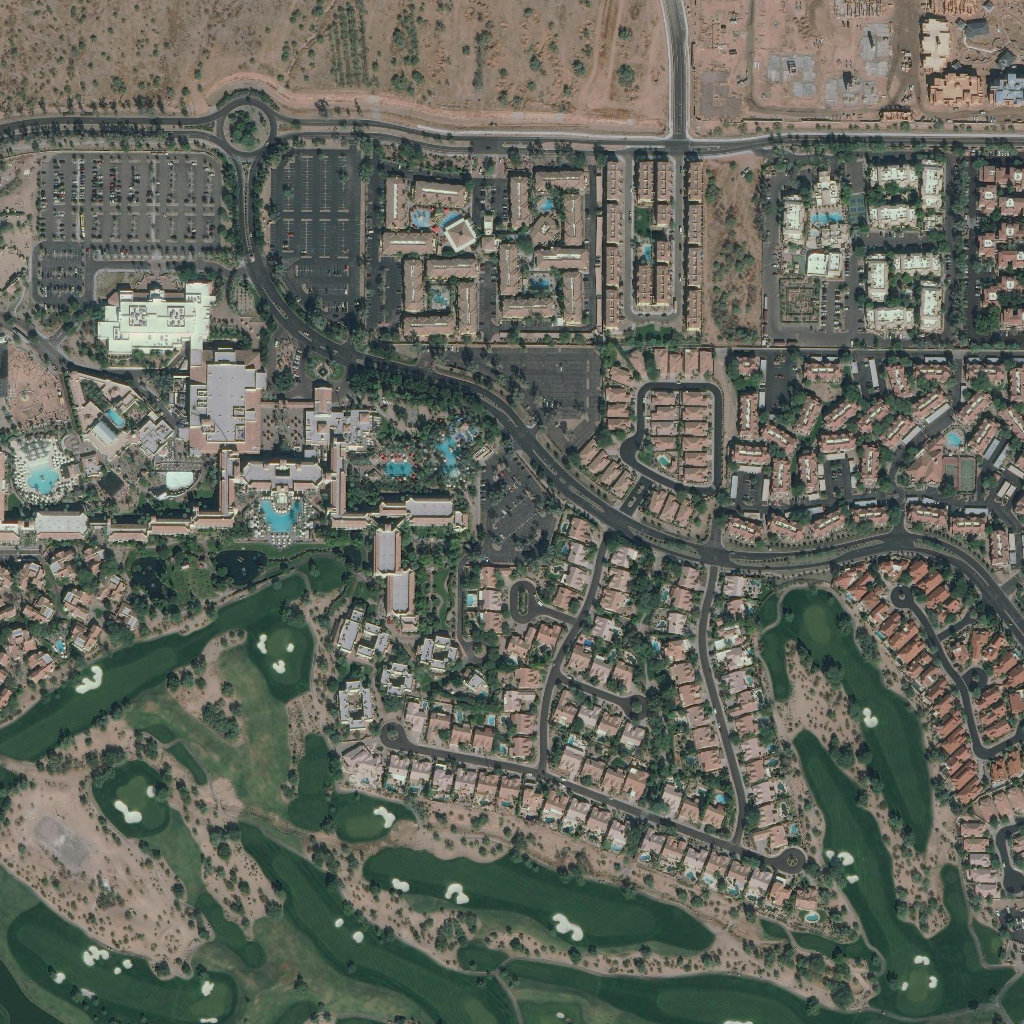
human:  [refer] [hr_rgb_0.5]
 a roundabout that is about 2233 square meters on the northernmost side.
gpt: <box>[[20, 9, 27, 15, 0]]</box>